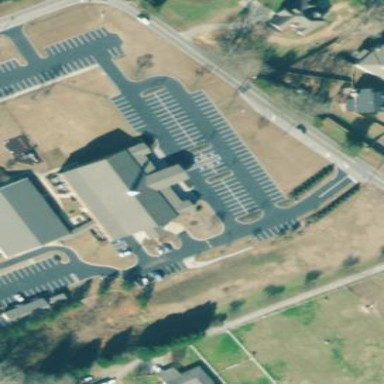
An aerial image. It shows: Beautiful church building.